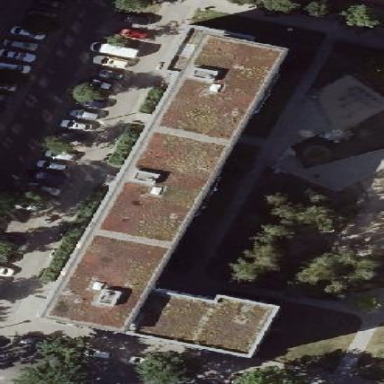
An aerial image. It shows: Flat-roofed apartment building.